Question: I am using <URL> tableview controller in my application. I want to call 'didSelectRowAtIndexPat'h when i swipe a 'UITableViewCell'.
Right now 'didSelectRowAtIndexPath' only execute when I tap on a cell, I want to call it even when I swipe it. here is my 'didSelectRowAtIndexPath' and 'cellforRowAtIndexPath' methods code.
'''
- (UITableViewCell *)tableView:(UITableView *)tableView cellForRowAtIndexPath:(NSIndexPath *)indexPath
{
UILabel *likes;
UILabel *downloads;
static NSString *CellIdentifier = @"Cell";
ABMenuTableViewCell *cell = [tableView dequeueReusableCellWithIdentifier:CellIdentifier];
if (cell == nil)
{
cell = [[ABMenuTableViewCell alloc] initWithStyle:UITableViewCellStyleSubtitle reuseIdentifier:CellIdentifier];
arrow = [[UIImageView alloc] initWithImage:[UIImage imageNamed:@"acc_arrow_back.png"]];
arrow.frame = CGRectMake(300, 50, 5, 12);
arrow.image = [arrow.image imageWithRenderingMode:UIImageRenderingModeAlwaysTemplate];
[arrow setTintColor:[UIColor colorWithRed:(191/255.0) green:(2/255.0) blue:(6/255.0) alpha:1]];
[cell.contentView addSubview:arrow];
UIImageView *likes_img = [[UIImageView alloc] initWithImage:[UIImage imageNamed:@"social.png"]];
likes_img.frame = CGRectMake(15, 80, 15, 15);
likes_img.image = [likes_img.image imageWithRenderingMode:UIImageRenderingModeAlwaysTemplate];
[likes_img setTintColor:[UIColor colorWithRed:(191/255.0) green:(2/255.0) blue:(6/255.0) alpha:1]];
[cell.contentView addSubview:likes_img];
likes =[[UILabel alloc]initWithFrame:CGRectMake(33, 78, 80, 20)];
likes.tag = 1001; // set a tag for this View so you can get at it later
likes.textColor=[UIColor darkGrayColor];
likes.font=[UIFont fontWithName:@"Helvetica" size:10.0f];
likes.text=[[rssOutputData objectAtIndex:indexPath.row]xmllikes];
[cell.contentView addSubview:likes];
cell.detailTextLabel.textColor = [UIColor darkGrayColor];
UIImageView *downloads_img = [[UIImageView alloc] initWithImage:[UIImage imageNamed:@"download.png"]];
downloads_img.frame = CGRectMake(55, 79, 15, 15);
downloads_img.image = [downloads_img.image imageWithRenderingMode:UIImageRenderingModeAlwaysTemplate];
[downloads_img setTintColor:[UIColor colorWithRed:(191/255.0) green:(2/255.0) blue:(6/255.0) alpha:1]];
[cell.contentView addSubview:downloads_img];
downloads =[[UILabel alloc]initWithFrame:CGRectMake(73, 78, 80, 20)];
downloads.tag = 1002; // set a tag for this View so you can get at it later
downloads.textColor=[UIColor darkGrayColor];
downloads.font=[UIFont fontWithName:@"Helvetica" size:10.0f];
downloads.text=[[rssOutputData objectAtIndex:indexPath.row]xmldownloads];
[cell.contentView addSubview:downloads];
cell.detailTextLabel.textColor = [UIColor darkGrayColor];
}
else
{
// use viewWithTag to find lblNombre in the re-usable cell.contentView
likes = (UILabel *)[cell.contentView viewWithTag:1001];
downloads = (UILabel *)[cell.contentView viewWithTag:1002];
}
cell.textLabel.text = [[rssOutputData objectAtIndex:indexPath.row]xmlsinger];
cell.detailTextLabel.text = [[rssOutputData objectAtIndex:indexPath.row]xmltitle];
// custom menu view
NSString *nibName = @"ABCellMailStyleMenuView";
ABCellMenuView *menuView = [ABCellMenuView initWithNib:nibName bundle:nil];
menuView.delegate = self;
menuView.indexPath = indexPath;
cell.rightMenuView = menuView;
return cell;
}
- (void)tableView:(UITableView *)tableView didSelectRowAtIndexPath:(NSIndexPath *)indexPath
{
[tableView deselectRowAtIndexPath:indexPath animated:YES];
}
'''
And these are the methods in cell class '- (BOOL)gestureRecognizerShouldBegin:(UIGestureRecognizer *)gestureRecognizer' and
'- (void)swipeGesture:(UIPanGestureRecognizer *)gesture'
here is when i swipe

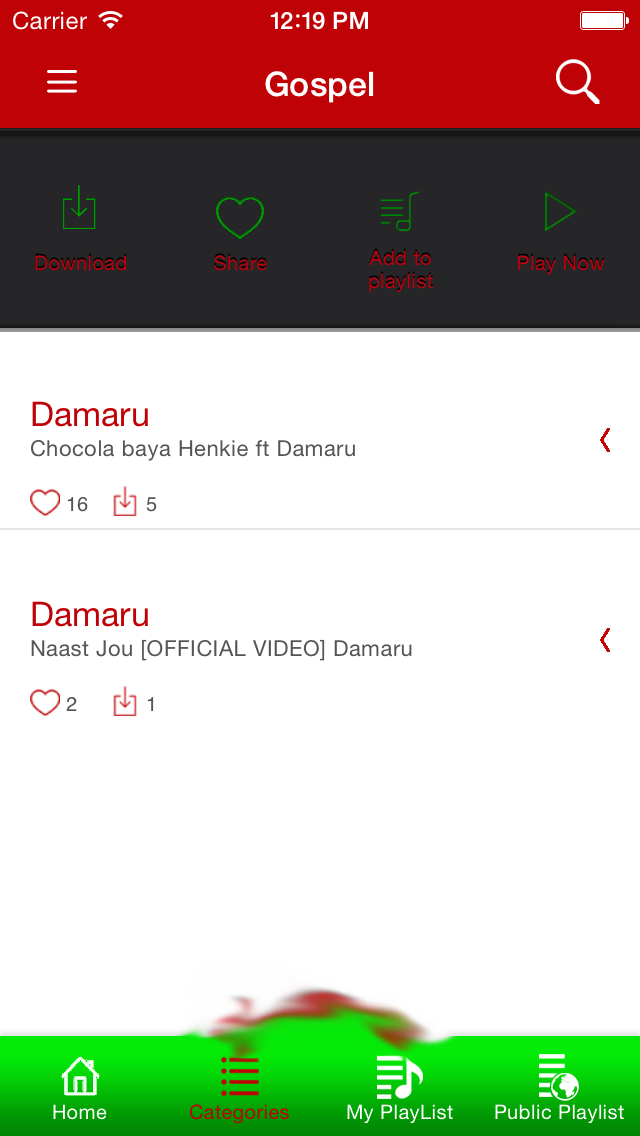
Answer: You can modified 'swipeGesture' method will following code. it will show 'UITableViewCell' as 'selected' once you perform swipe operation.
'''
- (void)swipeGesture:(UIPanGestureRecognizer *)gesture {
if (gesture.state == UIGestureRecognizerStateBegan) {
NSInteger direction;
// find swipe direction
CGPoint velocity = [gesture velocityInView:self];
if (velocity.x > 0) {
// towards right - hide menu view
direction = ABMenuUpdateHideAction;
}
else {
// towards left - show menu view
direction = ABMenuUpdateShowAction;
}
UITableView* tableView = (UITableView*)self.superview.superview;
CGPoint swipeLocation = [gesture locationInView:tableView];
NSIndexPath *swipedIndexPath = [tableView indexPathForRowAtPoint:swipeLocation];
[tableView selectRowAtIndexPath:swipedIndexPath animated:NO scrollPosition:UITableViewScrollPositionNone];
[self updateMenuView:direction animated:YES];
}
}
'''
Hope this help you.